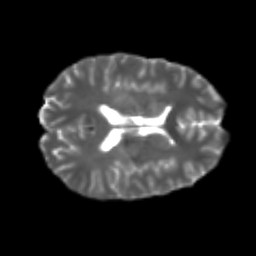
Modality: T2w
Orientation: axial
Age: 22
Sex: male
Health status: healthy
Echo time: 0.074 s